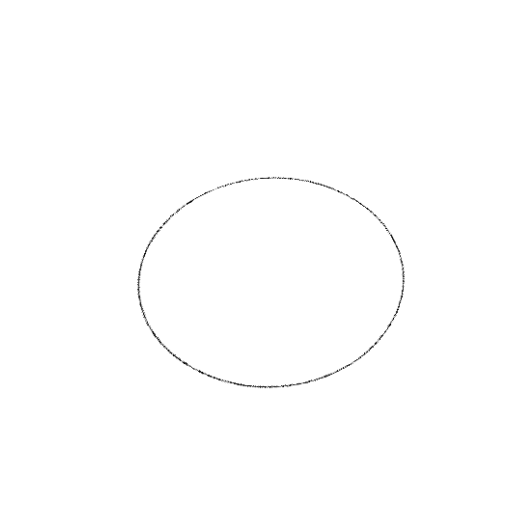
Crossing number: 0